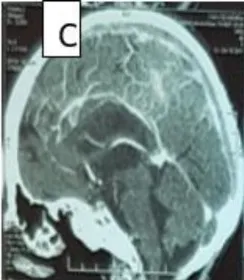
Axial plane,. Sagittal plane) showing a venous thrombosis of superior sagittal sinus.
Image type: radiology (ct)